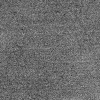
Atmospheric dust classification: dusty